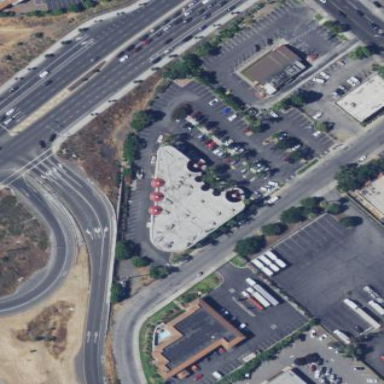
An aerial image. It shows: Restaurant located within amusement arcade building.